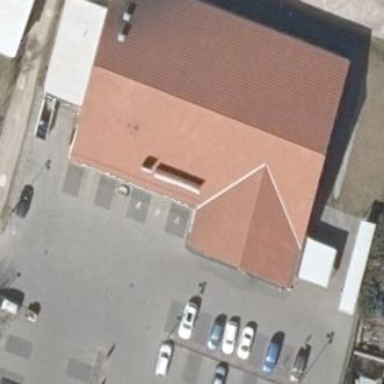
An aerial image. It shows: Retail building housing supermarket.